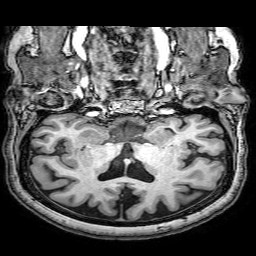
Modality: T1w
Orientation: sagittal
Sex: female
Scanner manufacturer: philips
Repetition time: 0.008175 s
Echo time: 0.00375 s